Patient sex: M
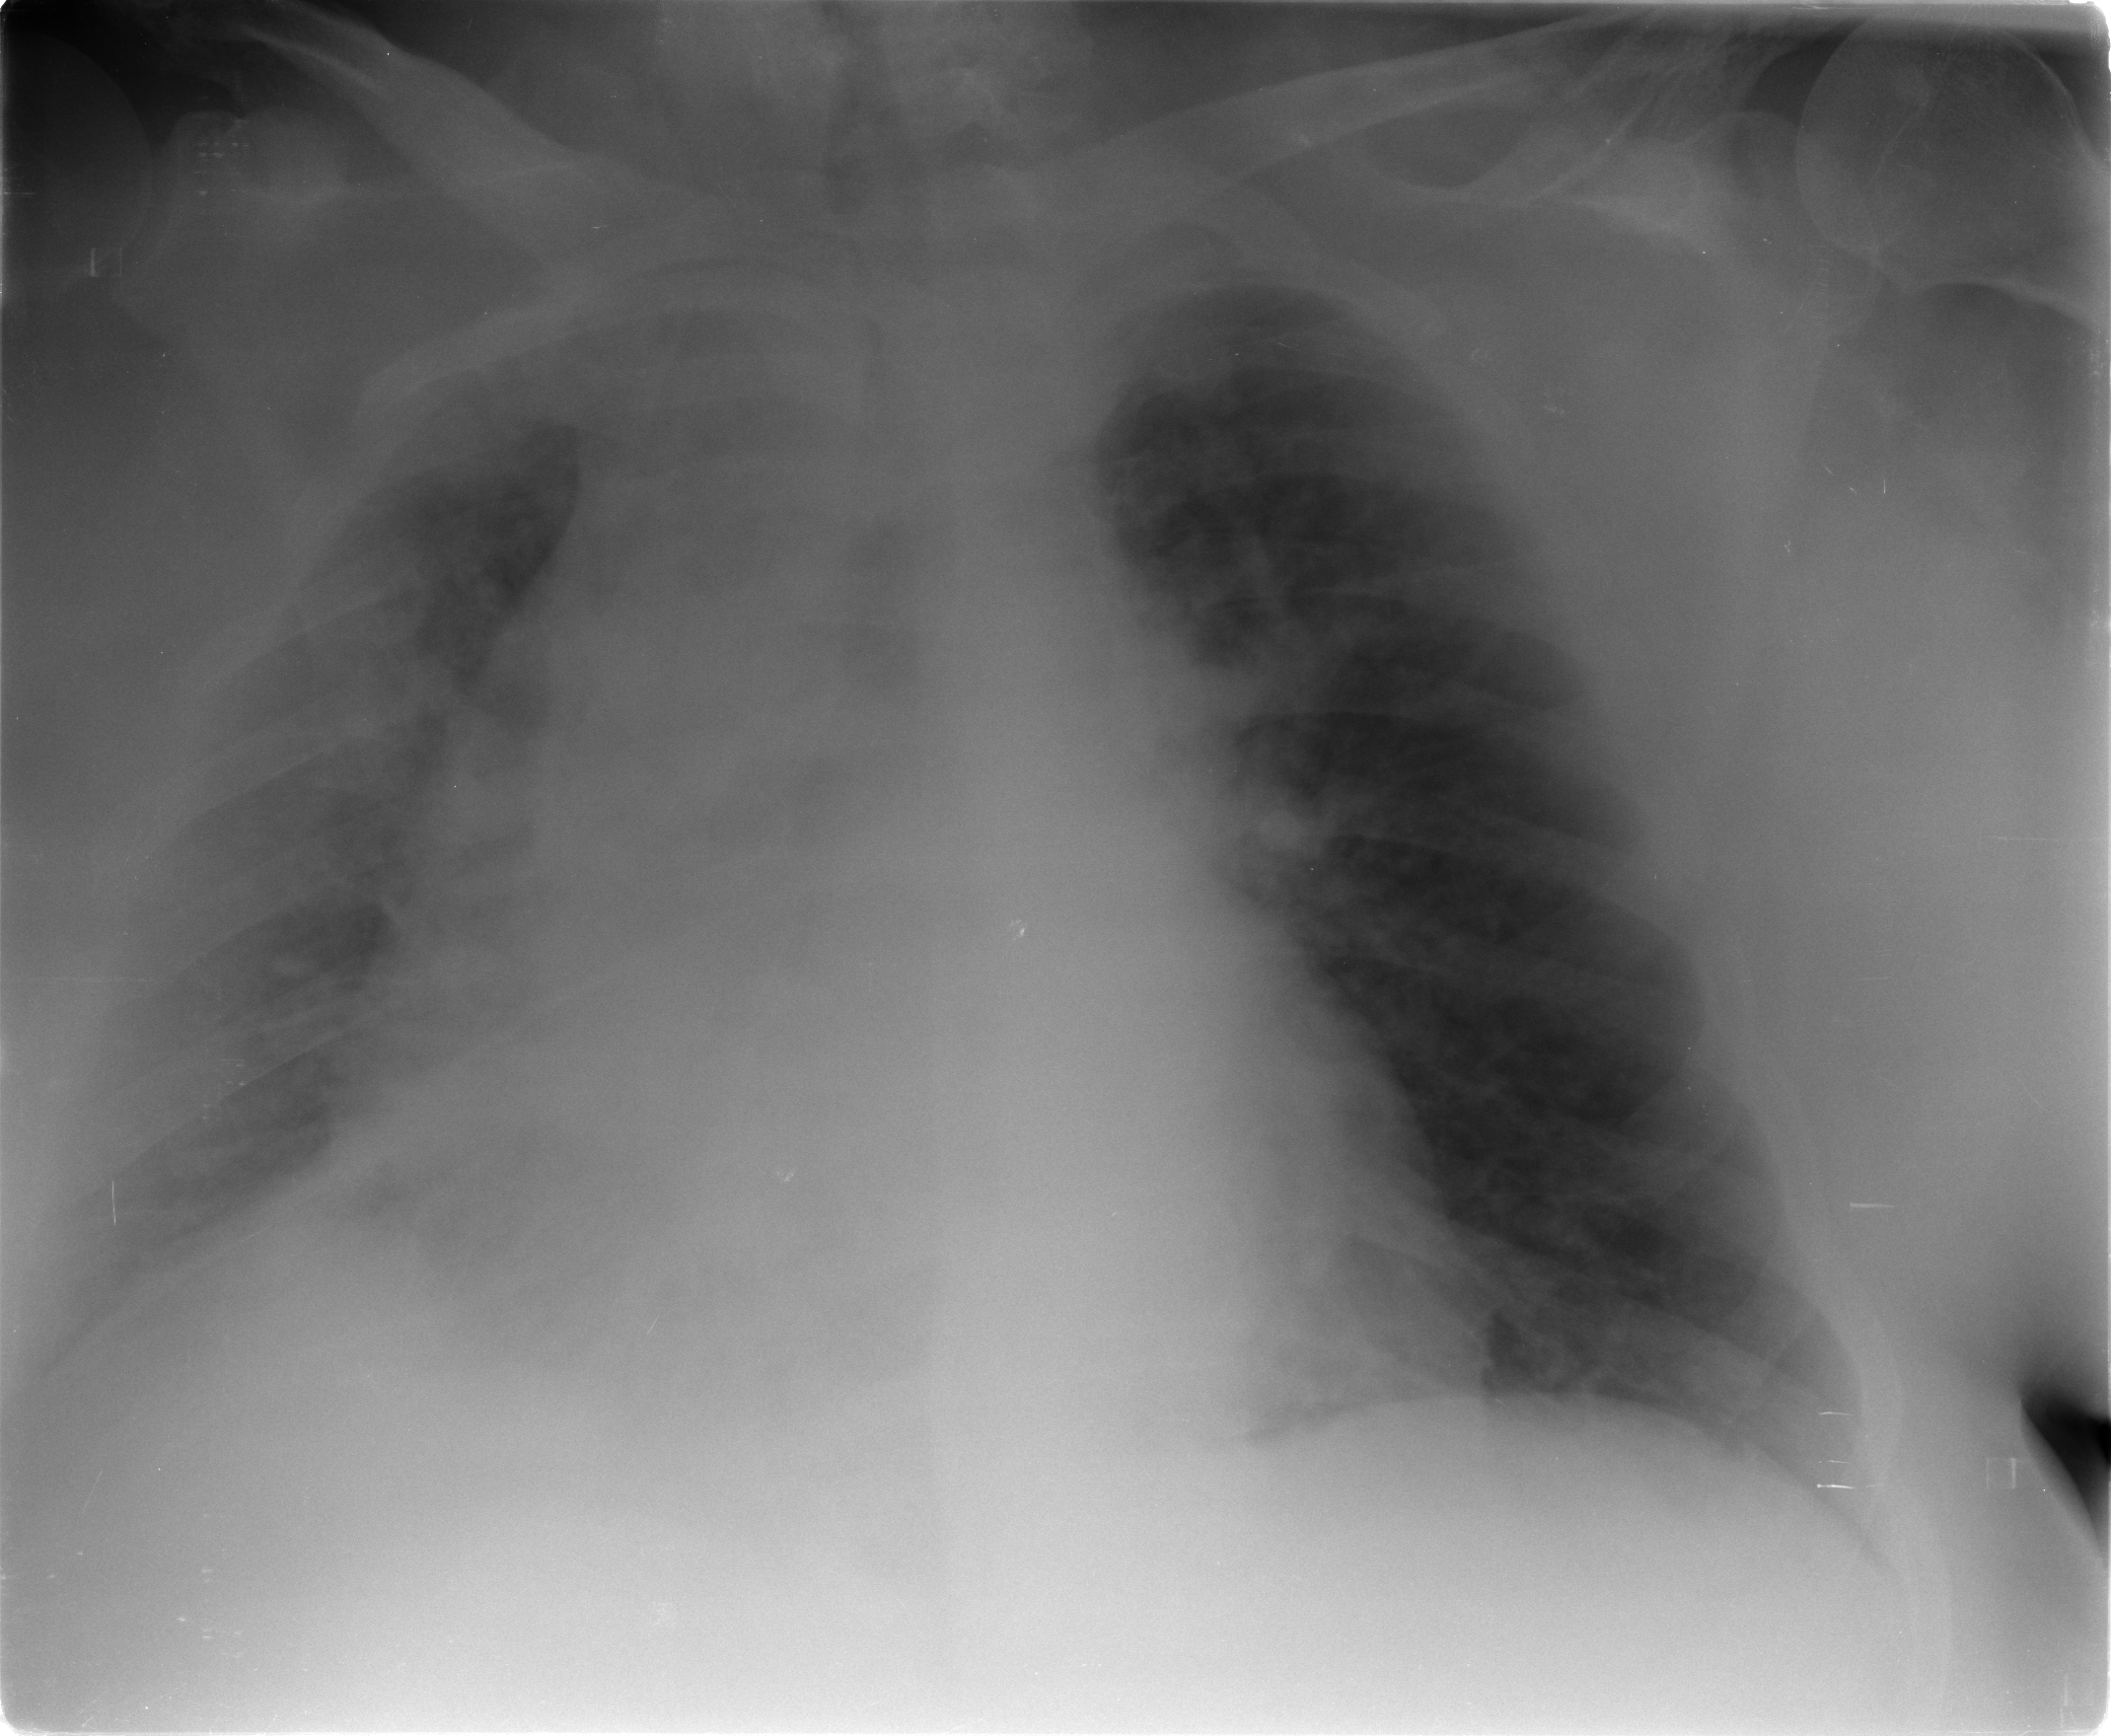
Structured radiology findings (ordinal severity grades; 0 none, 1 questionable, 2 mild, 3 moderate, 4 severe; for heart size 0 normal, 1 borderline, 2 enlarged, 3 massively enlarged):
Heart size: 2
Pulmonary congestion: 2
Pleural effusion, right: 0
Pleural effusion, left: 0
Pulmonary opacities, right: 2
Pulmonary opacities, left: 0
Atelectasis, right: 3
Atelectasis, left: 2